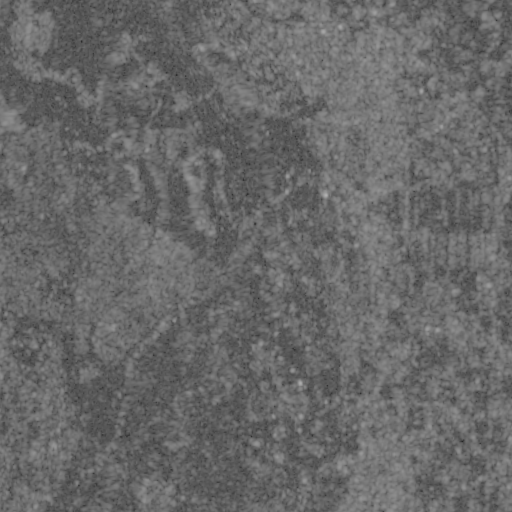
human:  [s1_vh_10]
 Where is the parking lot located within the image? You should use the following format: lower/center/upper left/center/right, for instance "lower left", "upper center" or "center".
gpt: The parking lot is located in the upper right of the image.
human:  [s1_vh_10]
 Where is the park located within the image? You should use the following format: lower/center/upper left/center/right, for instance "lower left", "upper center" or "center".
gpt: There is no park in the image.

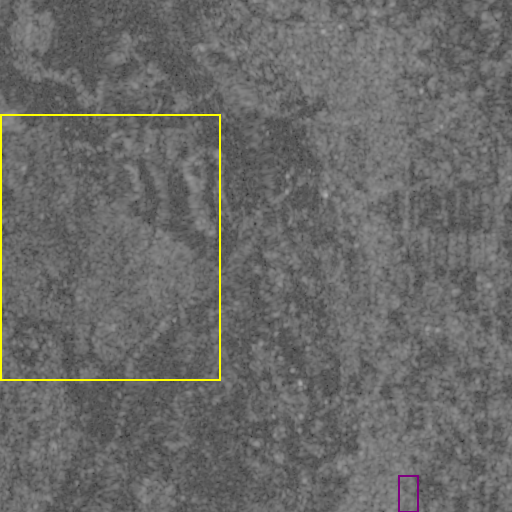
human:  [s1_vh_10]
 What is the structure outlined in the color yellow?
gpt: The structure outlined in yellow is a crop field.
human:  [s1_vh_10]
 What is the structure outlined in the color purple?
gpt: The structure outlined in purple is a park.
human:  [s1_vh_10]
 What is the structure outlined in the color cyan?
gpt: There is no cyan outline.